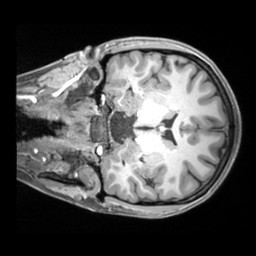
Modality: T1w
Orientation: coronal
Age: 19
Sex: female
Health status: ill
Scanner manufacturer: siemens
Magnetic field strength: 3 T
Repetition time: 2.2 s
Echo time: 0.00218 s